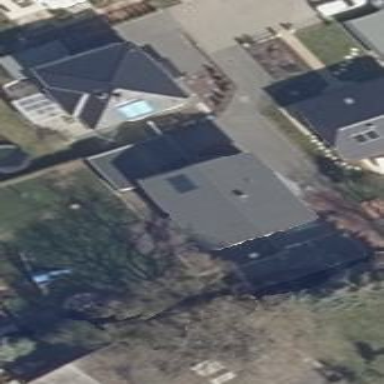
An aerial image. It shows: Detached building.